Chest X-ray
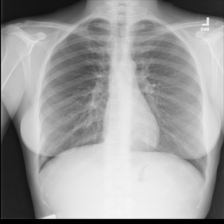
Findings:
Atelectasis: negative
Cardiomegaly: negative
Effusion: negative
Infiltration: negative
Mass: negative
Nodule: negative
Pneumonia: negative
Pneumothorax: negative
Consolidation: negative
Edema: negative
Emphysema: negative
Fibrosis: negative
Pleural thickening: negative
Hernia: negative